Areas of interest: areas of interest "Soccer Field"
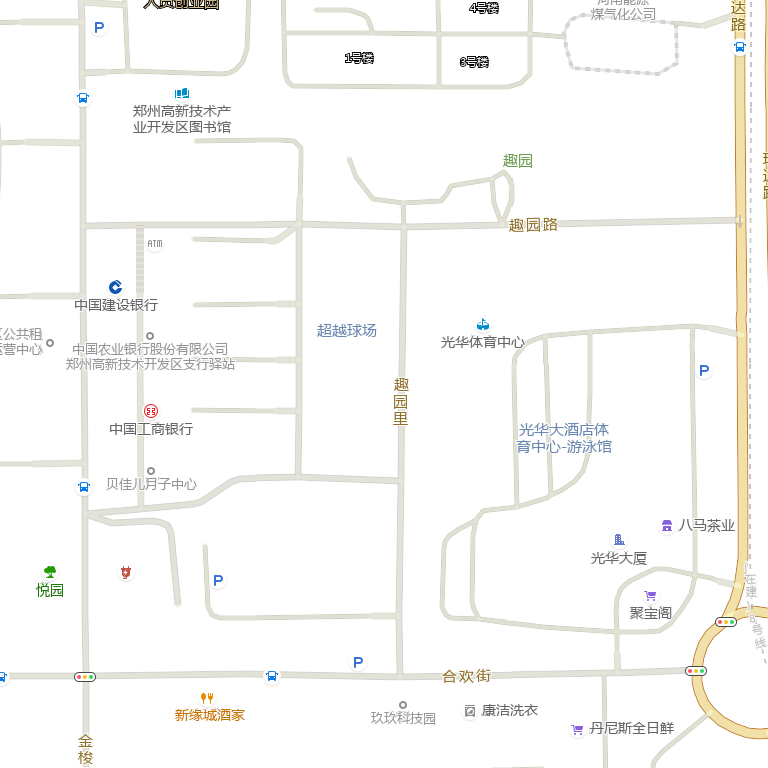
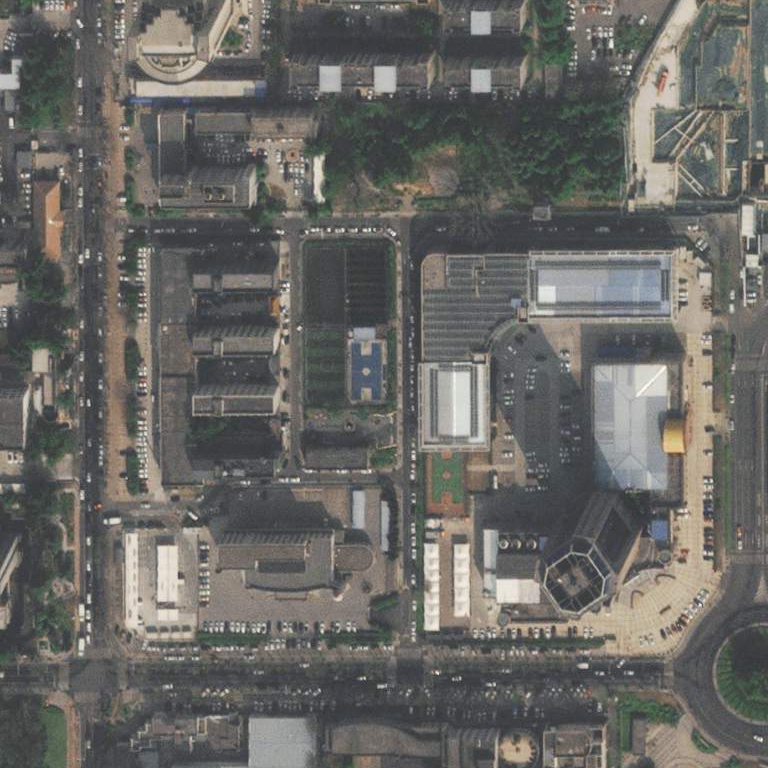